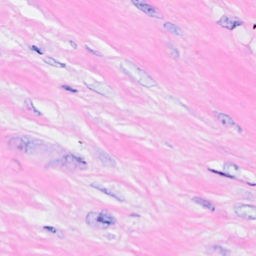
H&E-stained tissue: Breast